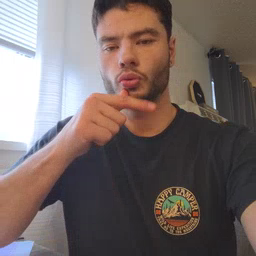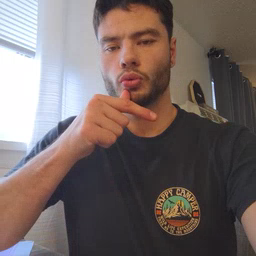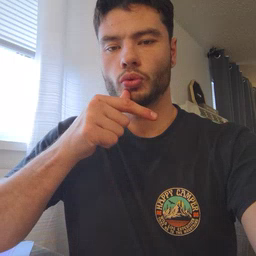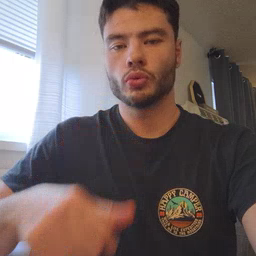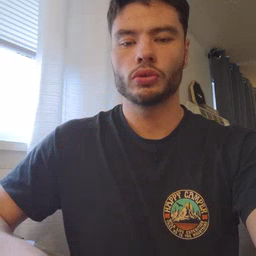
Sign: who